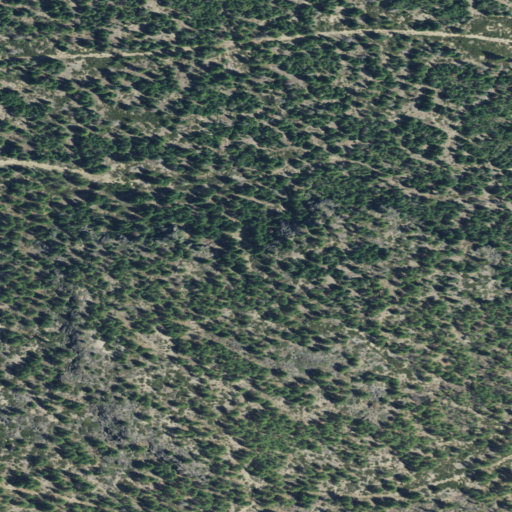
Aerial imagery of mountain in Oregon named Wastina Butte containing only evergreen forest